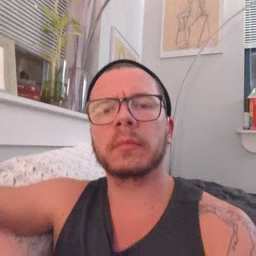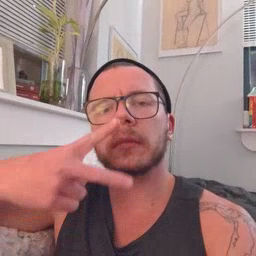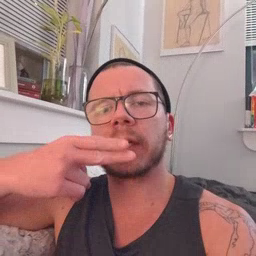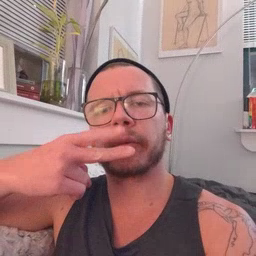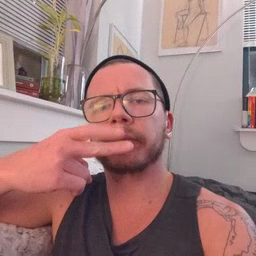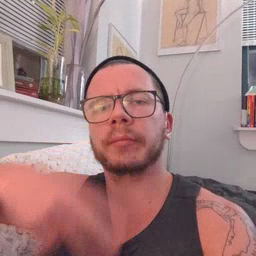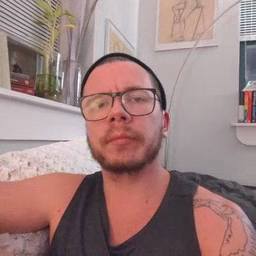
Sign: scissors